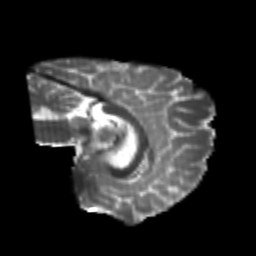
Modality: T2w
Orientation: sagittal
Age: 20
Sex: female
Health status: healthy
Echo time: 0.074 s